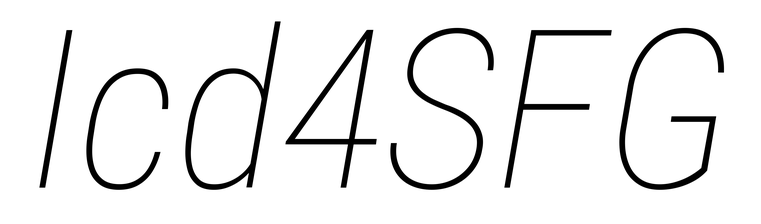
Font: Roboto-Italic_Condensed_Thin_Italic